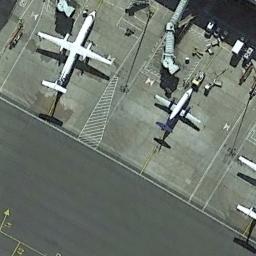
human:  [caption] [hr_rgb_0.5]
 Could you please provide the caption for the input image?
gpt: There are two aircraft on the ground, And the larger one is three times as large as the other one .

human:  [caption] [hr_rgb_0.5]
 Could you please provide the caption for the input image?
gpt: Two planes of different sizes are neatly parked next to the buildings in the airport .

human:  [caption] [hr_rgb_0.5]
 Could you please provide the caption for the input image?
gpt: Two planes are parked on the open space between the terminal and the runway .

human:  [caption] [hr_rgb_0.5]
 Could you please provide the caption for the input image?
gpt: Two planes parked next to boarding bridges and the runway behind them .

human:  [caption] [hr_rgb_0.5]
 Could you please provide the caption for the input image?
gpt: There are two planes on the marked ground .